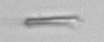
Label: fiber